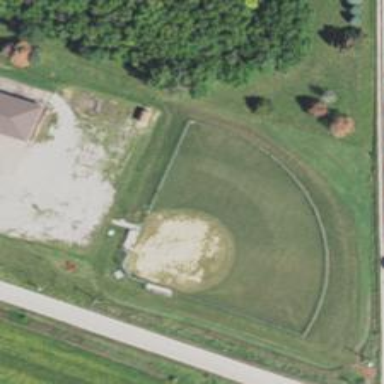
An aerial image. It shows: Softball pitch for baseball.